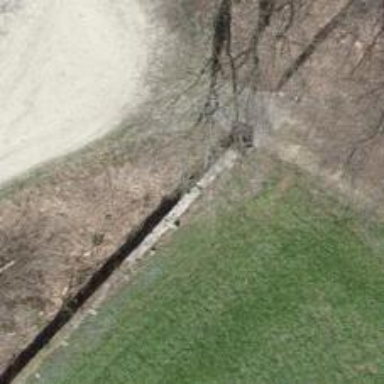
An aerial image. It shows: Wall is shown in the image.